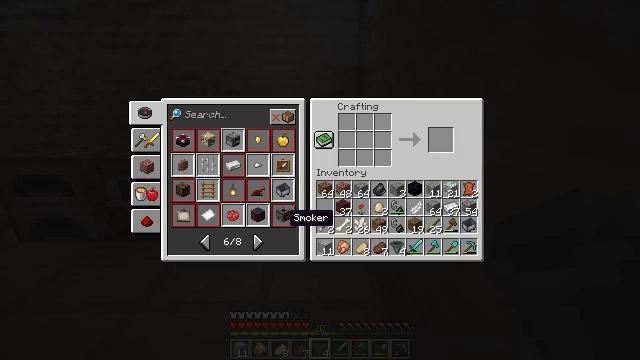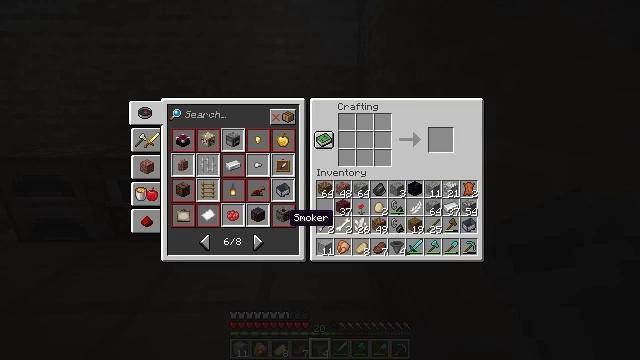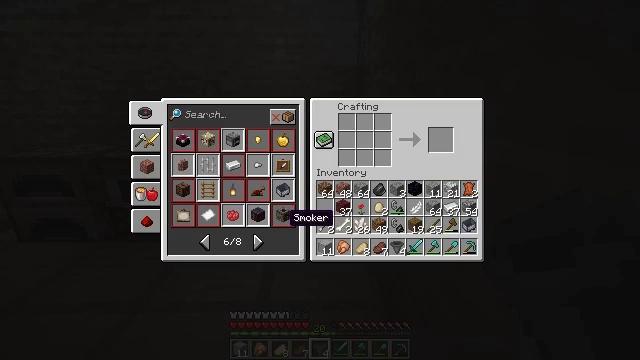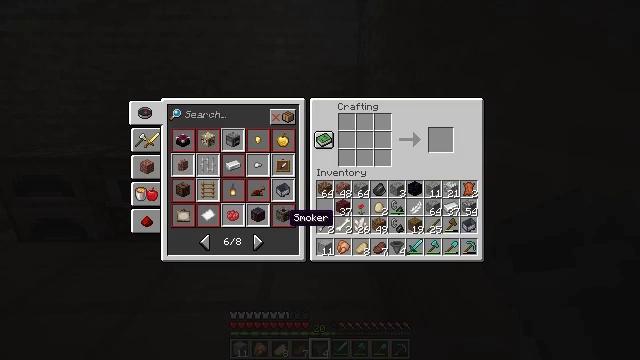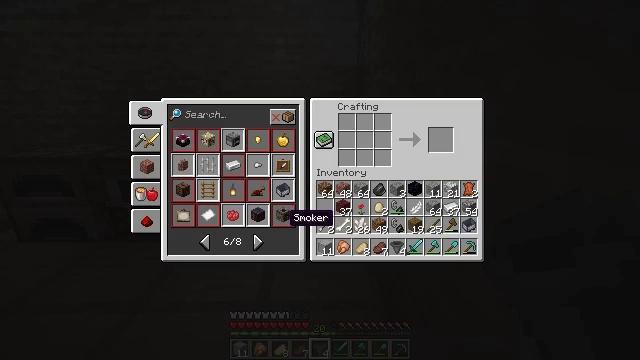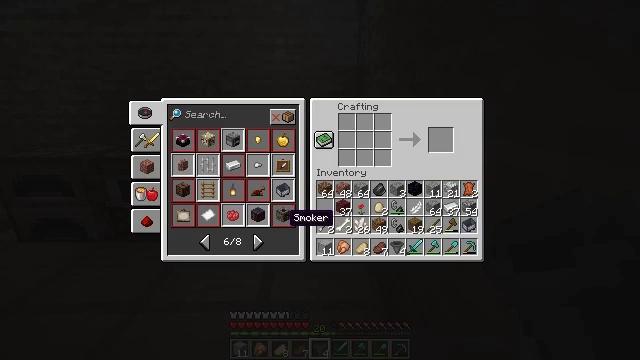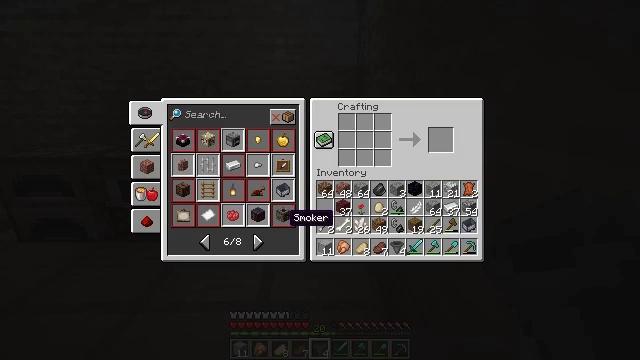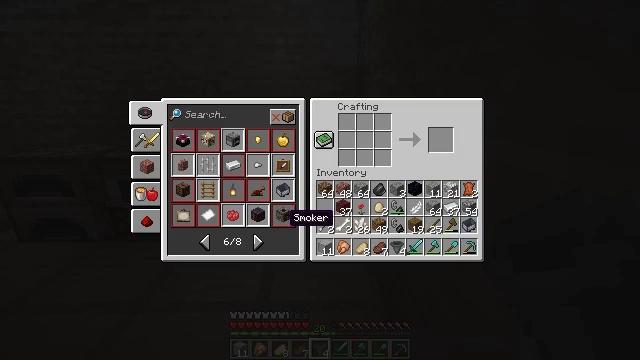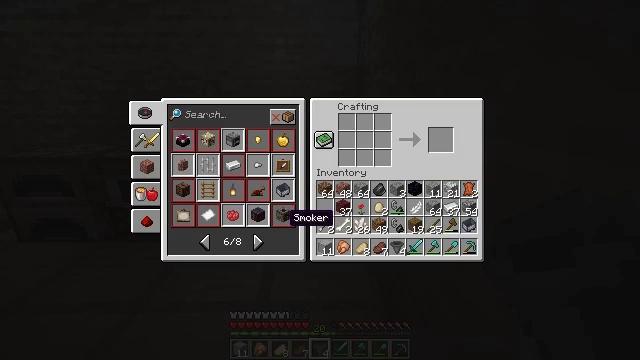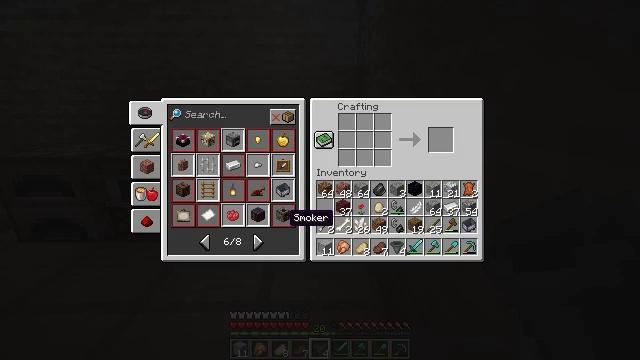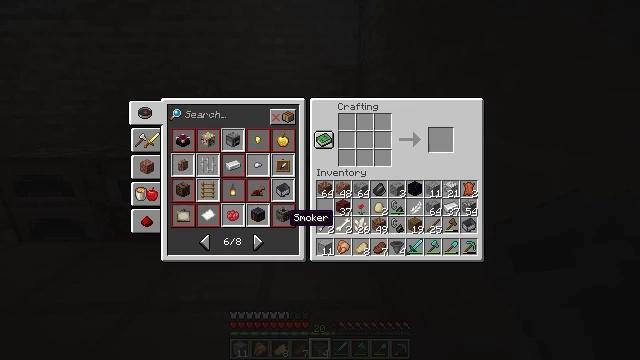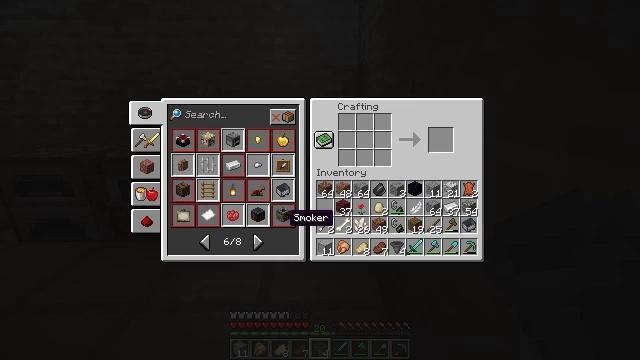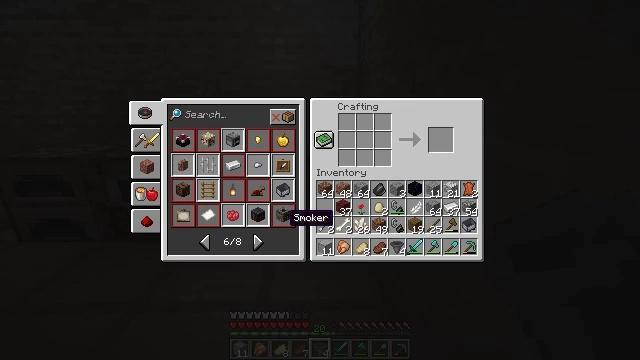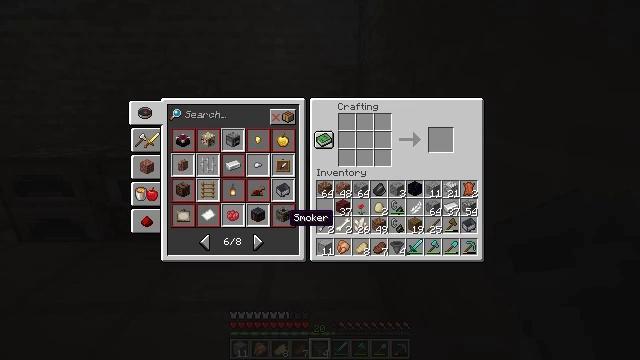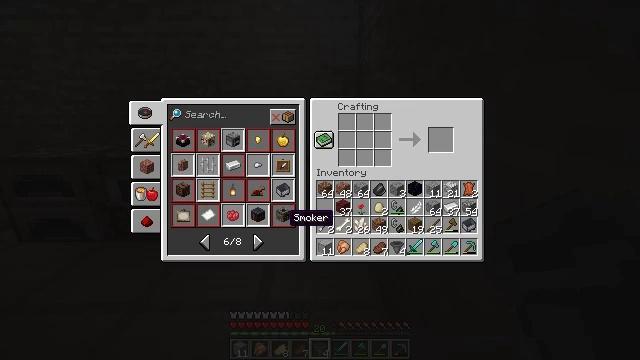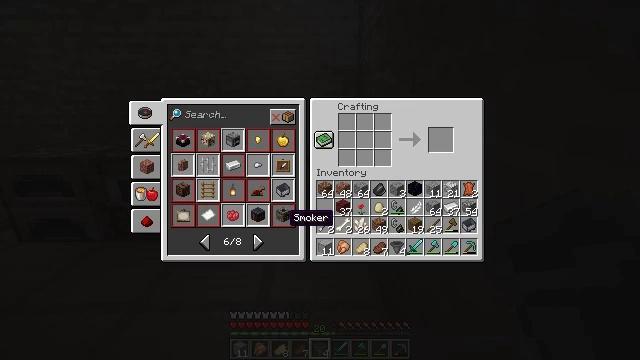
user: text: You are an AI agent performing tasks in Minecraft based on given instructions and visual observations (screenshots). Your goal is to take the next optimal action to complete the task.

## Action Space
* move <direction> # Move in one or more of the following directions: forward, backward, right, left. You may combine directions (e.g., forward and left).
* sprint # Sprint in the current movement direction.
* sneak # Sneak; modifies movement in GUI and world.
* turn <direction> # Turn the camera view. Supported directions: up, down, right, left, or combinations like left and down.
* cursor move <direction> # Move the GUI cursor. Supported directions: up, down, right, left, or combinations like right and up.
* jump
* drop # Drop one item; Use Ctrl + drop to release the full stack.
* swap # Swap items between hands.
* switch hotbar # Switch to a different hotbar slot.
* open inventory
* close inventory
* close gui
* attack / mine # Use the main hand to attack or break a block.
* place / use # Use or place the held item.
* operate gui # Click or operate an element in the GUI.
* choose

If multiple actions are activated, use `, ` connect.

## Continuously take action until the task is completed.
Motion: motion action
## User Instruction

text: Create the hopper minecart in the crafting table.
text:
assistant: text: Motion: no_op
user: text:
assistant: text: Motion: no_op
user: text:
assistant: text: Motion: no_op
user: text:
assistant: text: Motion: no_op
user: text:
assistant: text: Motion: no_op
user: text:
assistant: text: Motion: no_op
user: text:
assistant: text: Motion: no_op
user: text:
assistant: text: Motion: no_op
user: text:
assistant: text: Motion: no_op
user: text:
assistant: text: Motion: no_op
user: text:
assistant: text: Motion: no_op
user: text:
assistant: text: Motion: no_op
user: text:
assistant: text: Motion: no_op
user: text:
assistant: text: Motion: no_op
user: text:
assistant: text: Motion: no_op
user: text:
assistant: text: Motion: no_op
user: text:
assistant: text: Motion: no_op
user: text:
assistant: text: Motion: no_op
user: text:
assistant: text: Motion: no_op
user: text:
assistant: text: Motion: no_op
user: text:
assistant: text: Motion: no_op
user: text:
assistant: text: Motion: no_op
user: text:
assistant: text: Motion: no_op
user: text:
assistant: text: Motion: no_op
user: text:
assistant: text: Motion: no_op
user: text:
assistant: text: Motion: no_op
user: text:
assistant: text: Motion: no_op
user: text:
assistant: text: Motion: no_op
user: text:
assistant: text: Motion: no_op
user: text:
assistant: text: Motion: no_op